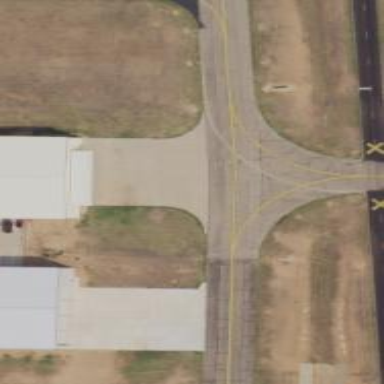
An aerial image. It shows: View of taxiway at the airport.